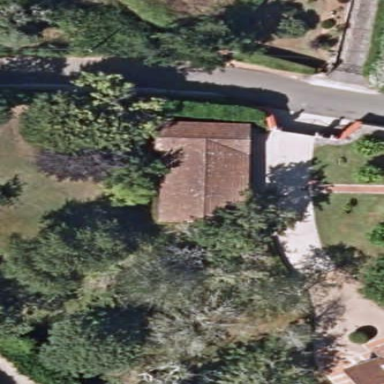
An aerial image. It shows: Carport structure.